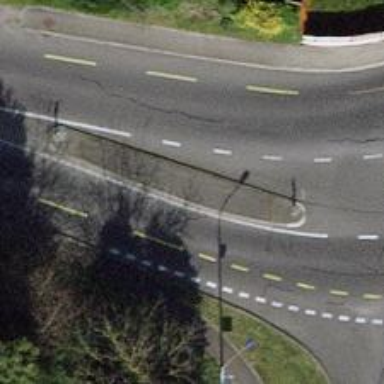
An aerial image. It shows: Secondary road with advisory cycle lane made of asphalt.